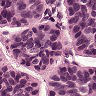
Metastatic tissue present: yes